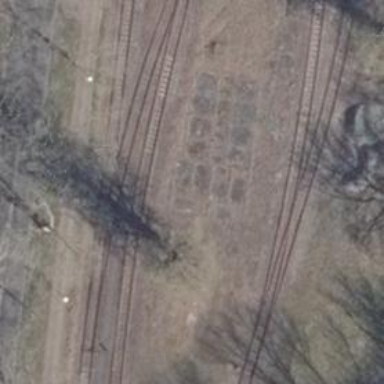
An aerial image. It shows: Single railway spur track.